Question: This is the comment_meta from wordpress. In there is a custom meta_key: rating.
I would like to get the SUM of all the ratings for that individual post.
The point being of this is to get the average from the user ratings. I have the total number of commenters, I just need the SUM.
The use of it is for the Schema.org AggregateReview: '<meta itemprop="ratingValue" content=""/>'.
I have tried to add the value via jQuery, but for some reason the schema isn't registering the text added later in the DOM.
'''
var sum = 0;
$('.comment_rate').each(function(){
numItems = $('.comment_rate').length
sum += (parseFloat($(this).text()) / numItems);
$('span[itemprop="ratingValue"]').text(sum);
});
'''
# ORIGINAL POST
I have this table (sorry, image is only way I know how to show):

I would like to sum the 'meta_value' from the matching 'comment_id'.
So far I have this but it SUMs the entire column not the ones matching the same id.
'''
<?php
$result = mysql_query('SELECT SUM(meta_value) AS value_sum FROM wp_play_commentmeta');
$row = mysql_fetch_assoc($result);
$sum = $row['value_sum'];
echo $sum;
?>
'''
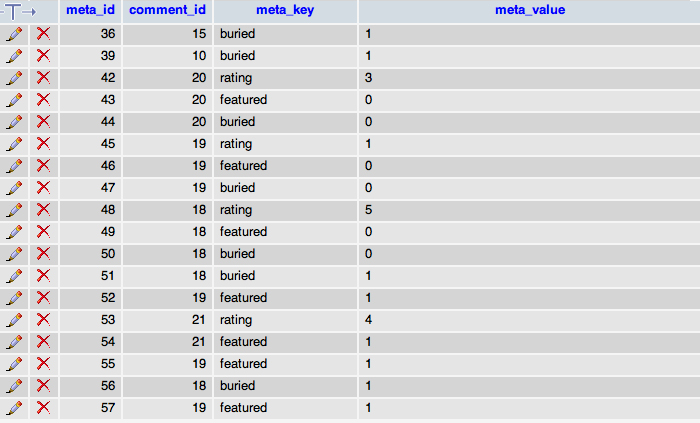
Answer: Use a 'GROUP BY':
'''
SELECT comment_id, SUM(meta_value) AS value_sum
FROM wp_play_commentmeta
GROUP BY comment_id;
'''
See it in action here:
- <URL>
---
If you want to do this for only those that had 'rating' metakey, then add that in the 'WHERE' clause. Something like this:
'''
SELECT comment_id, SUM(meta_value) AS value_sum
FROM wp_play_commentmeta
wHERE meta_key = 'rating'
GROUP BY comment_id;
'''
- <URL>
---
## Update:
'JOIN' the two tables, and 'GROUP BY post_id'. Something like this:
'''
SELECT
p.post_id,
SUM(m.meta_value) AS value_sum
FROM wp_play_commentmeta AS m
INNER JOIN wp_play_comments AS p ON m.comment_ID = p.comment_Id
wHERE meta_key = 'rating'
GROUP BY p.post_id;
'''
---
Please stop using 'Mysql_*' extensions, they are deprecated. Furtheremore your code this way is vulnerable to <URL> or prepared statements instead.